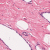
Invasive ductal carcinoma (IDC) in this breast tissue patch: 0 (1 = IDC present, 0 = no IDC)